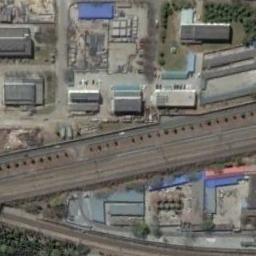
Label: railway